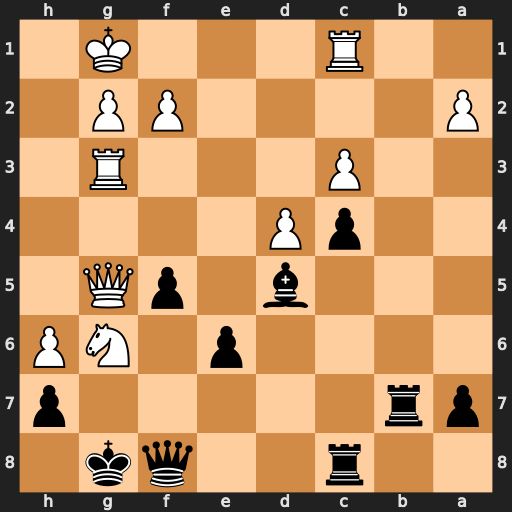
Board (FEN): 2r2qk1/pr5p/4p1NP/3b1pQ1/2pP4/2P3R1/P4PP1/2R3K1
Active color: b
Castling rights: -
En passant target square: -
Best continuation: hxg6 Qxg6+ Kh8